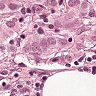
Metastatic tissue present: yes